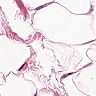
Metastatic tissue present: no